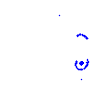
Particle: electron